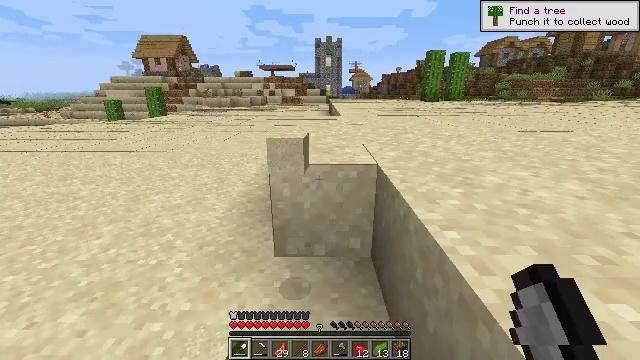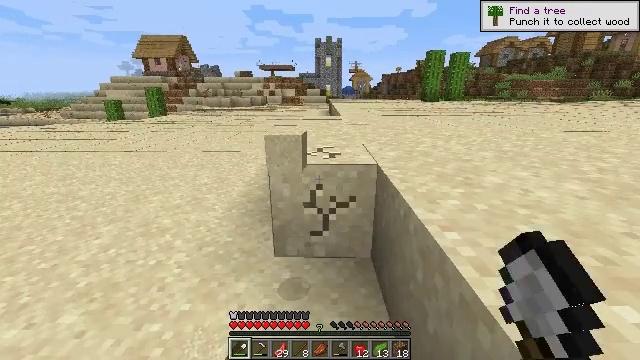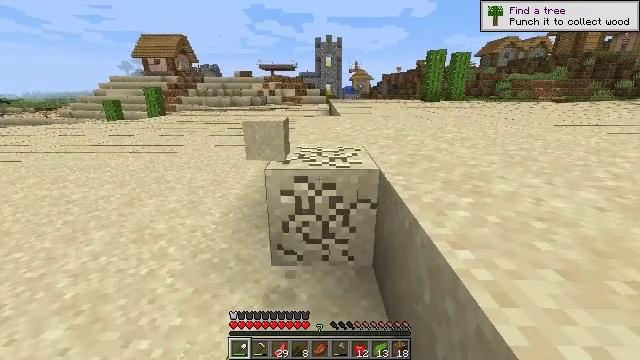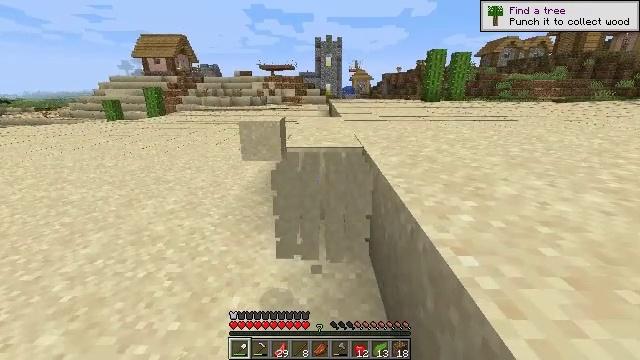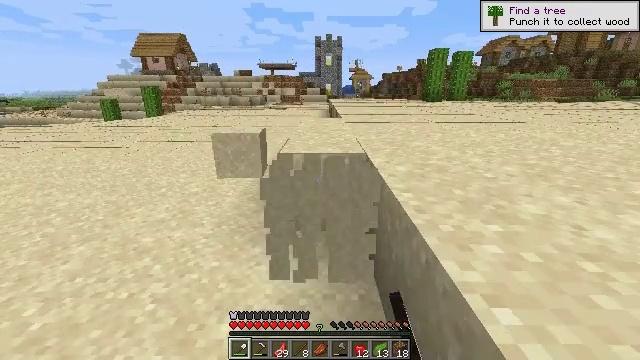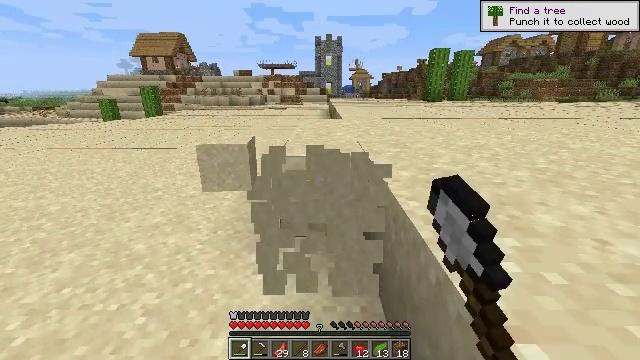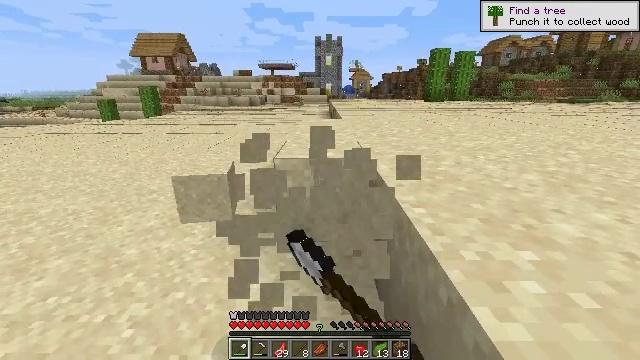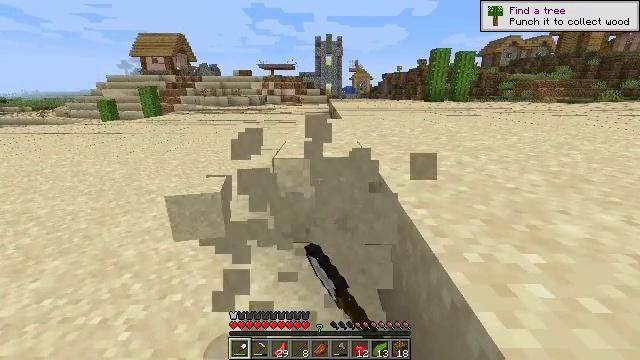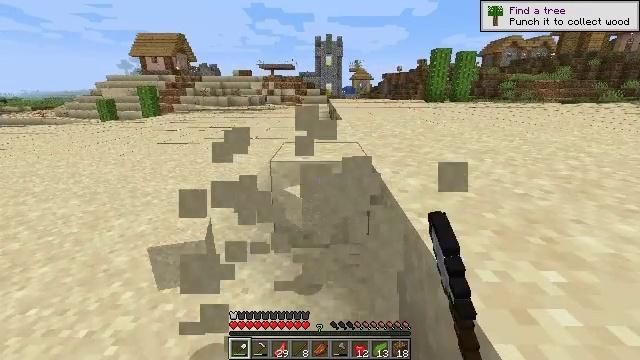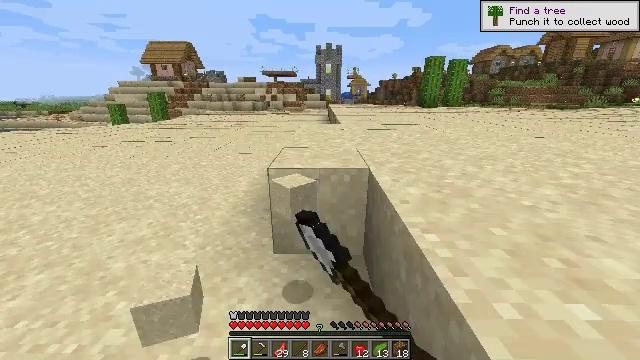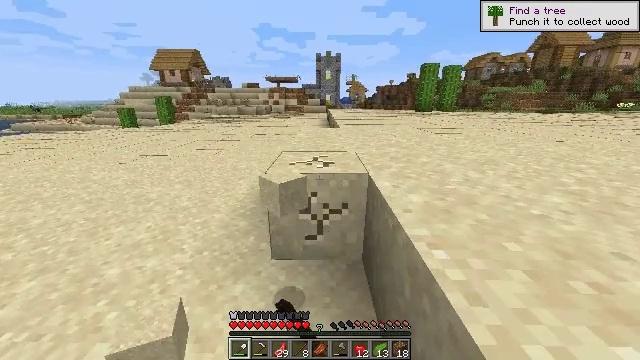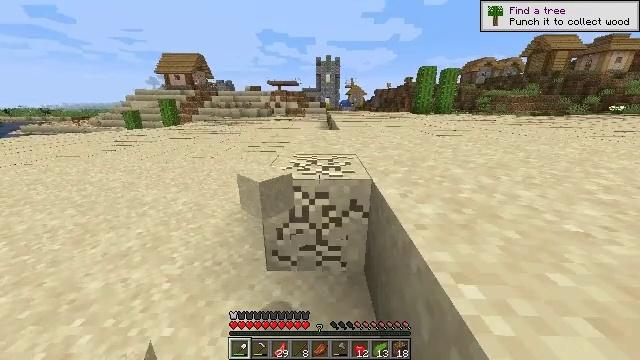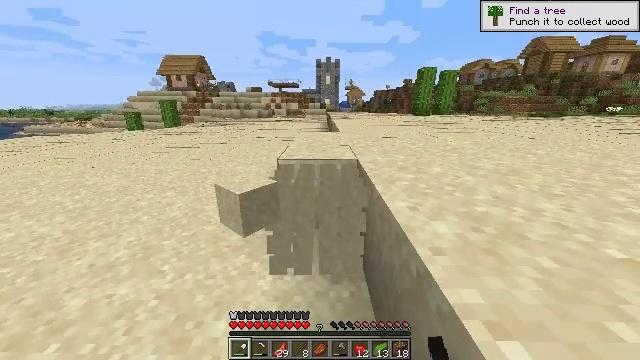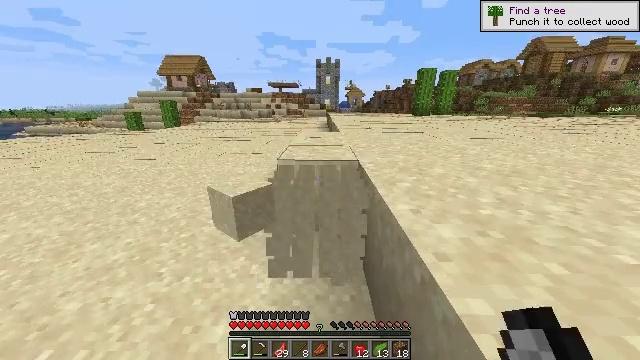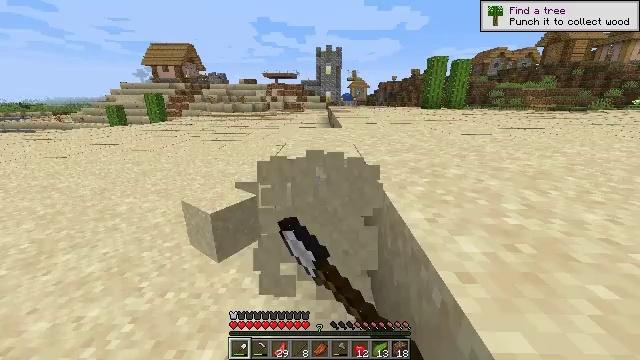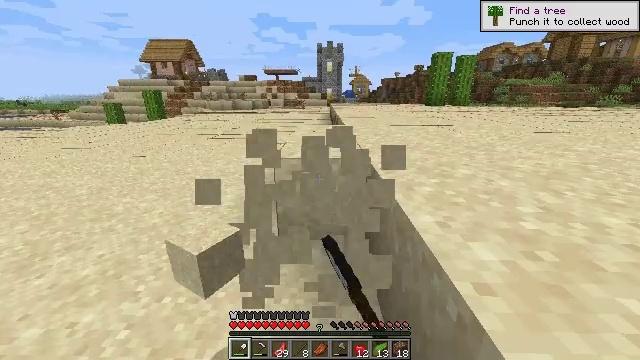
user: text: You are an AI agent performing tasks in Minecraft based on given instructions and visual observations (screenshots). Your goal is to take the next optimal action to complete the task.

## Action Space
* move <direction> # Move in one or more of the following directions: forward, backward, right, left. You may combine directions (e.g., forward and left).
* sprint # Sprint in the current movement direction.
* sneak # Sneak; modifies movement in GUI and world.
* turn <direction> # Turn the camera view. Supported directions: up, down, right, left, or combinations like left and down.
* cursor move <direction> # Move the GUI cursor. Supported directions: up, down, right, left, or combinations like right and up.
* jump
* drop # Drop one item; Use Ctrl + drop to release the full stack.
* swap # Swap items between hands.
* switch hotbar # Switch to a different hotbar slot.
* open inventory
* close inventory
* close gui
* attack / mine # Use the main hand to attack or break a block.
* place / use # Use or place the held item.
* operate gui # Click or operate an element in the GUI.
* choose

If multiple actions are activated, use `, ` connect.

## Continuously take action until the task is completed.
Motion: motion action
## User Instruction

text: Mine sand by the water.
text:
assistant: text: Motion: attack / mine
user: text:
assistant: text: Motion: move forward, attack / mine
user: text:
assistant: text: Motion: move forward, attack / mine
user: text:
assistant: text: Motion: move forward, attack / mine
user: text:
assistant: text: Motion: attack / mine
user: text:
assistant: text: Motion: attack / mine
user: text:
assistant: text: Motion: attack / mine
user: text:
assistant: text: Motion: move forward, attack / mine
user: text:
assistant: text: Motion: move forward, attack / mine
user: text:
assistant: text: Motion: move forward, attack / mine
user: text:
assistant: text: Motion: move forward, attack / mine
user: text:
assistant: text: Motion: attack / mine
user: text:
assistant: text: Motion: attack / mine
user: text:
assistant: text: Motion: attack / mine
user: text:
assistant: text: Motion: attack / mine
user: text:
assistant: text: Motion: move forward, attack / mine
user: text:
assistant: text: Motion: move forward, attack / mine
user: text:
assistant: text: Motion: move forward, attack / mine
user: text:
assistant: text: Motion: attack / mine
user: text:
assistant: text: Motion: attack / mine
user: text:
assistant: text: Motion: attack / mine
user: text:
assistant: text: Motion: attack / mine
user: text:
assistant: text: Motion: move forward, attack / mine
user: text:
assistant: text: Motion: move forward, attack / mine
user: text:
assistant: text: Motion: move forward, attack / mine
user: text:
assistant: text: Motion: attack / mine
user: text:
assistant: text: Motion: attack / mine
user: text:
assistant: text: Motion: attack / mine
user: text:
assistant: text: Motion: attack / mine
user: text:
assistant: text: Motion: move forward, attack / mine